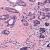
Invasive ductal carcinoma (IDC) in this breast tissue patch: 1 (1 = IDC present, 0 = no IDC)